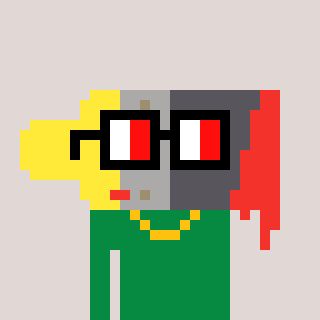
a pixel art character with square glasses with black frames and red eyes, a paintbrush-shaped head and a green-colored body on a warm background